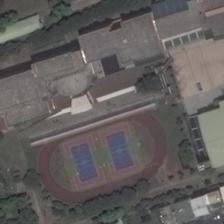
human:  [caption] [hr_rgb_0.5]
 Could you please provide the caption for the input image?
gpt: some buildings and green trees are around a playground .

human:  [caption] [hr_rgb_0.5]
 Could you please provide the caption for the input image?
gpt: a small court and many short buildings with grey paint beside .

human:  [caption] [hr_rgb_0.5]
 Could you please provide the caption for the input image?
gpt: buildings embrace this exercise yard which is made up of two basketball courts .

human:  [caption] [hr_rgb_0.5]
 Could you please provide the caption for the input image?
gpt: a playground is surroundeded by many buildings and some green trees .

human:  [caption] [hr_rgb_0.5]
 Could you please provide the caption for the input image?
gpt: a playground is surrounded by many trees and houses .